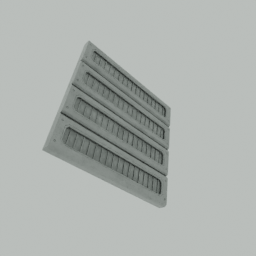
Label: mechanical